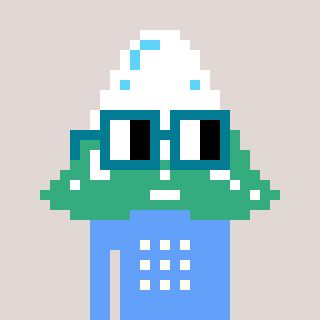
a pixel art character with square dark green glasses, a snowy mountain-shaped head and a blue-colored body on a warm background